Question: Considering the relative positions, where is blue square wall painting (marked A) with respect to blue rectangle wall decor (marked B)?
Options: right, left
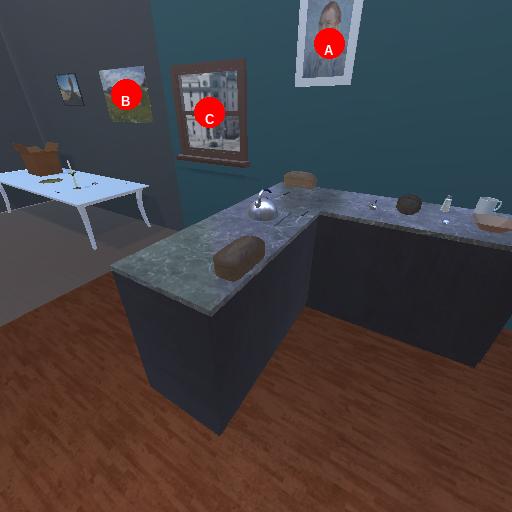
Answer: right